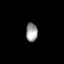
Tissue: lung
Cell type: Epithelial cells
Senescence score: 0.174
Nuclear area (px): 214
Mean DAPI intensity: 153.995